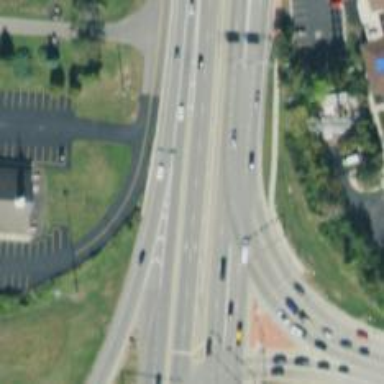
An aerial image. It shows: Trunk highway.